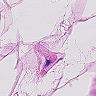
Metastatic tissue present: no